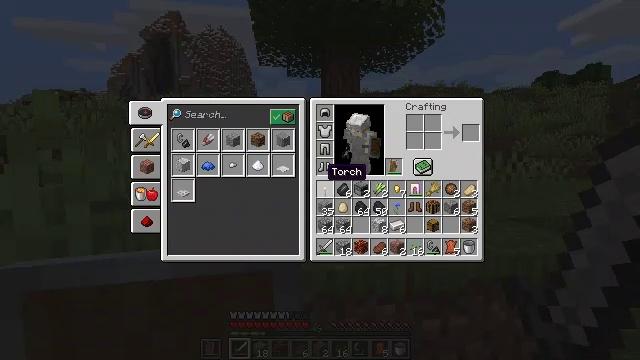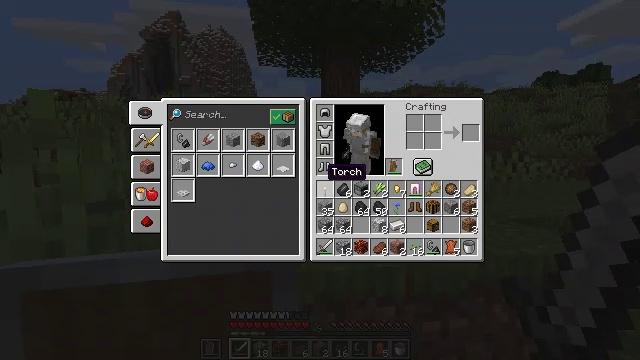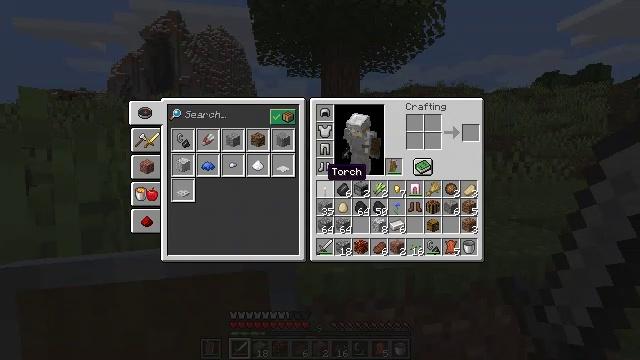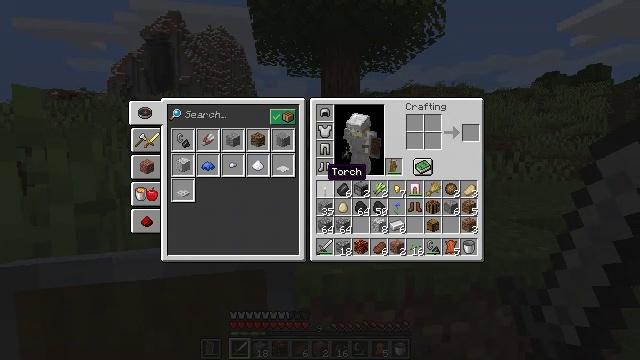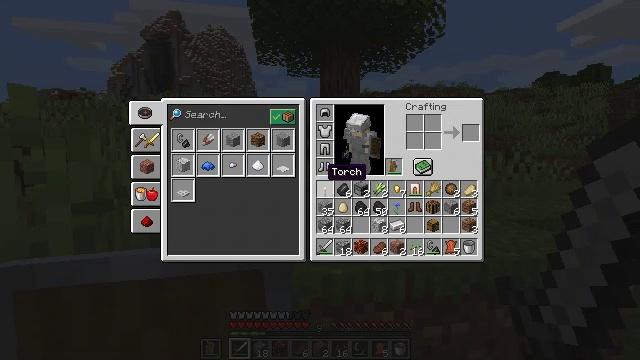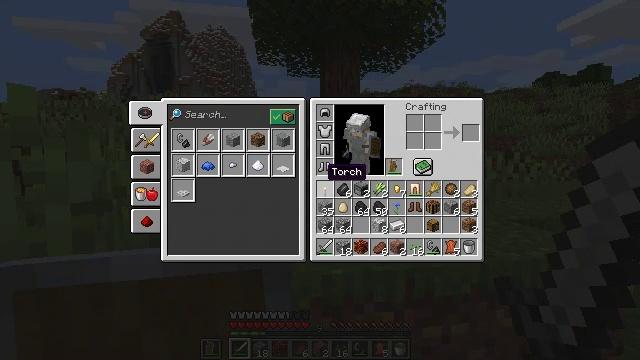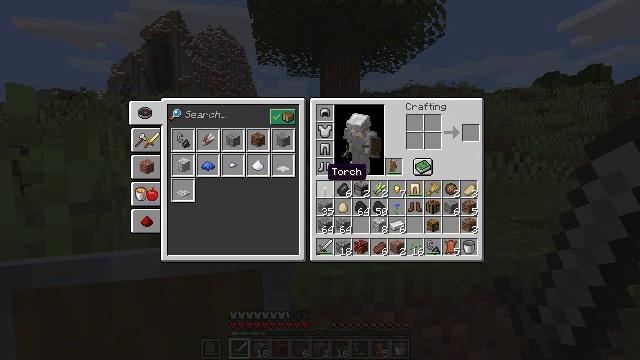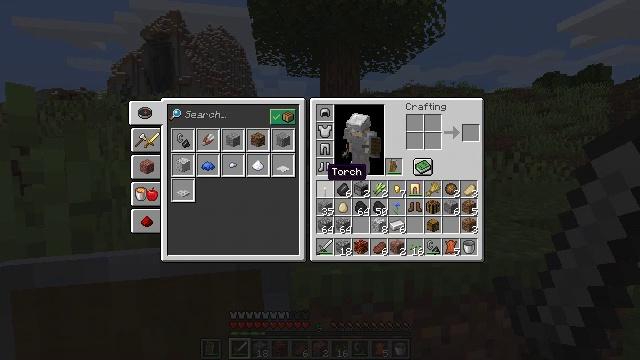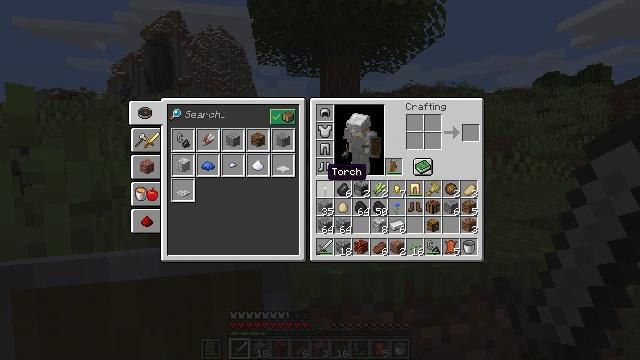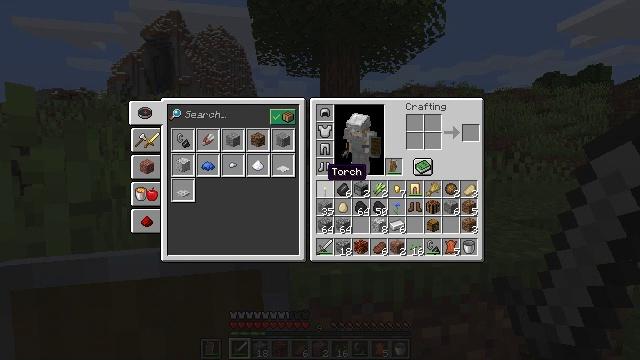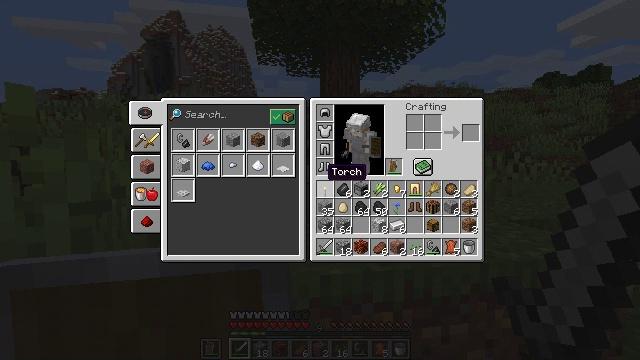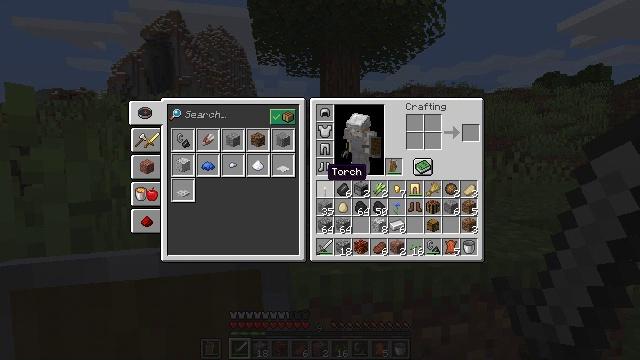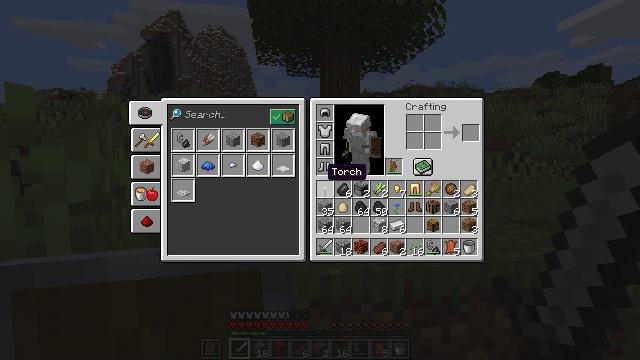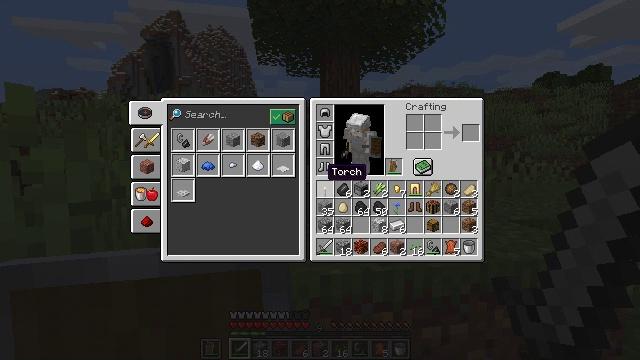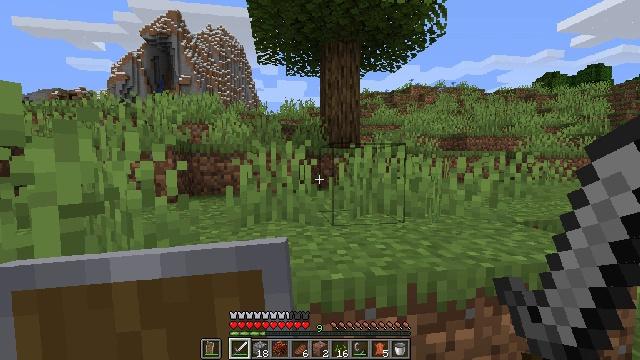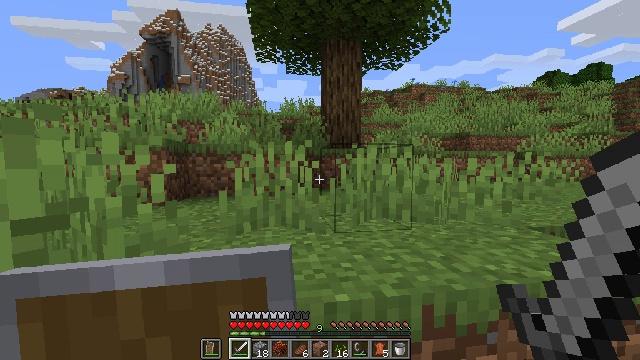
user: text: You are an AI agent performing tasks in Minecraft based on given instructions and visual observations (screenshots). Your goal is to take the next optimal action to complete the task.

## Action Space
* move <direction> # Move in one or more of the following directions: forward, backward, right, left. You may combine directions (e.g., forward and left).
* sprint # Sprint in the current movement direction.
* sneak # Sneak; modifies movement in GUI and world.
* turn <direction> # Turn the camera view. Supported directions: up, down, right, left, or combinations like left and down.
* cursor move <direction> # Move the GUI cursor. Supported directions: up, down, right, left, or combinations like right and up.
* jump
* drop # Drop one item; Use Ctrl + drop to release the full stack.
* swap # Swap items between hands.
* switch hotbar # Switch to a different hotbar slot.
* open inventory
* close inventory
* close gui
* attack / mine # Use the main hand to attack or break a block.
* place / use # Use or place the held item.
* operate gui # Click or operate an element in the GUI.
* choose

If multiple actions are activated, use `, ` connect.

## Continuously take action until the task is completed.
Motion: motion action
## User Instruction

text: Gather oak logs from trees.
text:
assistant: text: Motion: move forward, open inventory
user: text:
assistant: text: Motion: move forward
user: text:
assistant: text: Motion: move forward
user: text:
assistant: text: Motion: move forward
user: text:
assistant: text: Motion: move forward
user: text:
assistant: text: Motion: move forward
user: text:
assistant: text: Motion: move forward
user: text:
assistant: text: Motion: move forward
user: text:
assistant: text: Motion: no_op
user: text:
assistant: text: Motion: no_op
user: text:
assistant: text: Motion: no_op
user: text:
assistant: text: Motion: no_op
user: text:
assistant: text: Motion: no_op
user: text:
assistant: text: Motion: move forward, close inventory
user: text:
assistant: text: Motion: move forward, close inventory
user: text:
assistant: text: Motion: close inventory
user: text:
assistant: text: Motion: close inventory
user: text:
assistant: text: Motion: move forward
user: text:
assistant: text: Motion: move forward
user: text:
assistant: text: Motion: move forward
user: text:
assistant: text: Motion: move forward
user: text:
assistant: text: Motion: move forward
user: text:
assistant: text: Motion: move forward
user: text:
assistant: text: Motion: move forward, jump
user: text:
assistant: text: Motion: move forward, jump
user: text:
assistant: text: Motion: move forward, jump
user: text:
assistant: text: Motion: move forward, jump
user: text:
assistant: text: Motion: move forward, jump
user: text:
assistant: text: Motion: move forward
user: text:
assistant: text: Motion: move forward